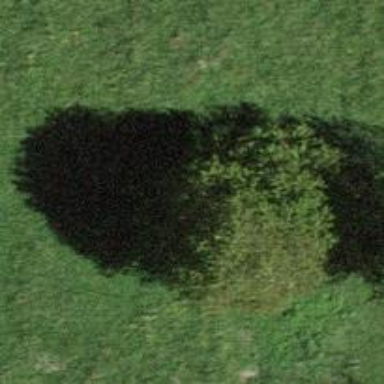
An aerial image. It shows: Beautiful tree in nature.